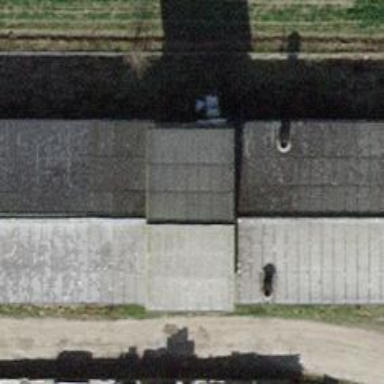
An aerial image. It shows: Industrial building with gabled roof oriented along its length.